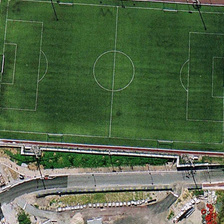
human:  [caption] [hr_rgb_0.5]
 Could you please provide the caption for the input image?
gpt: the playground is next to a road .

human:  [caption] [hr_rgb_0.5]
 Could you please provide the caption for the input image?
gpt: here is a football field beside the road .

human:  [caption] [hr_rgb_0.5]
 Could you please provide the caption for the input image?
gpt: it is a soccer playground next to a road .

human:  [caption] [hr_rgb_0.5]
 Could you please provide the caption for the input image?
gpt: the footballground is next to a road .

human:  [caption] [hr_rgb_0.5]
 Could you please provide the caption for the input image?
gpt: a football field is near a road .